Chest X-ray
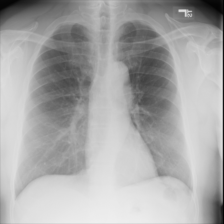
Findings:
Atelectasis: negative
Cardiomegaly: negative
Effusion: negative
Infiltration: negative
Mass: negative
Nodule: negative
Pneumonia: negative
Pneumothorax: negative
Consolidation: negative
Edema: negative
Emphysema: negative
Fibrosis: negative
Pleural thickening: negative
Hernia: negative